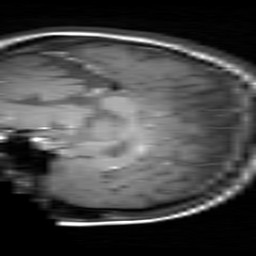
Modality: T1w
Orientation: sagittal